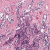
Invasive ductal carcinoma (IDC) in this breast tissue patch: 0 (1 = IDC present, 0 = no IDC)